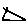
Label: triangle